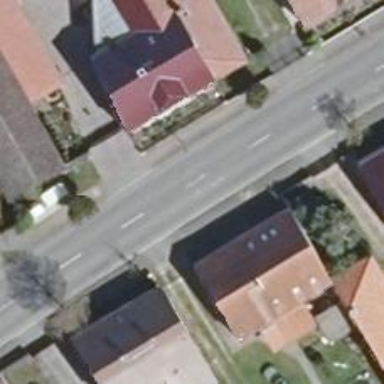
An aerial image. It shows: Secondary road with asphalt surface.